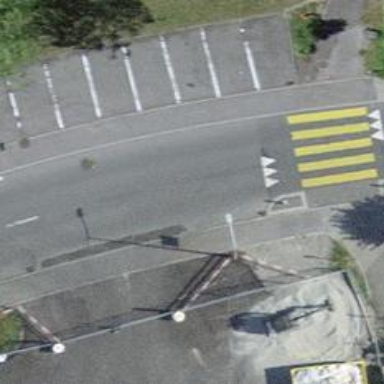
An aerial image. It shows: Uncontrolled zebra crossing with central island. The crossing is marked with zebra stripes.